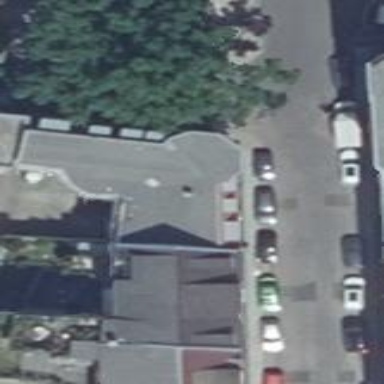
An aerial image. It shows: Unique apartment building with double saltbox roof shape.